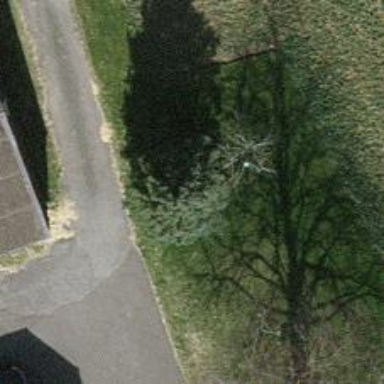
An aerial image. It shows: Garden adorned with trees.